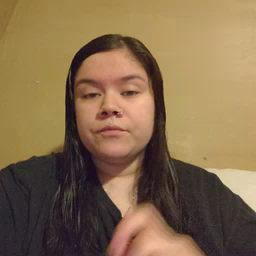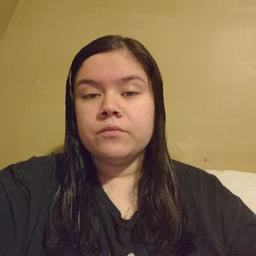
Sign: owl